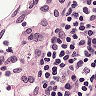
Metastatic tissue present: no